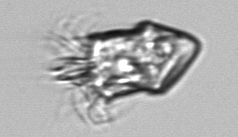
Label: Strombidium_inclinatum